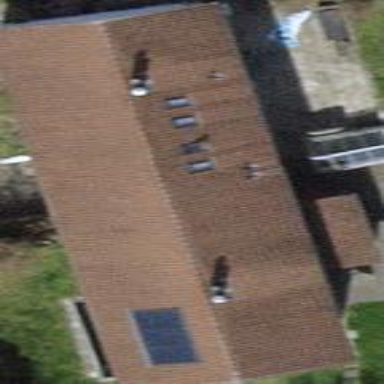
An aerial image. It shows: Semi-detached house with gabled roof.